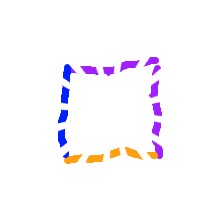
Shape: square